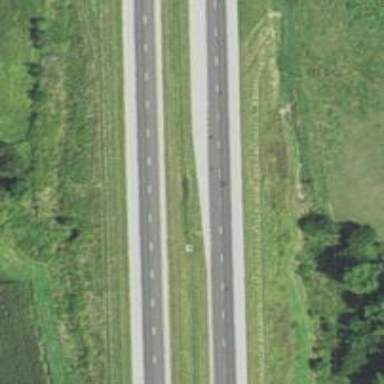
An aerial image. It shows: Trunk highway with expressway features.